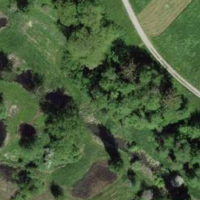
EUNIS habitat code: 25
Species observed at this site:
Larus michahellis
Podiceps cristatus
Fringilla coelebs
Fulica atra
Anas platyrhynchos
Motacilla alba
Mergus merganser